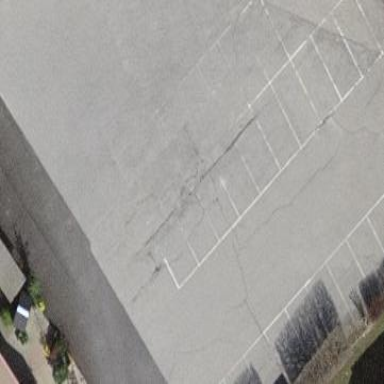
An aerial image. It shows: Parking area with asphalt surface.